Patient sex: F
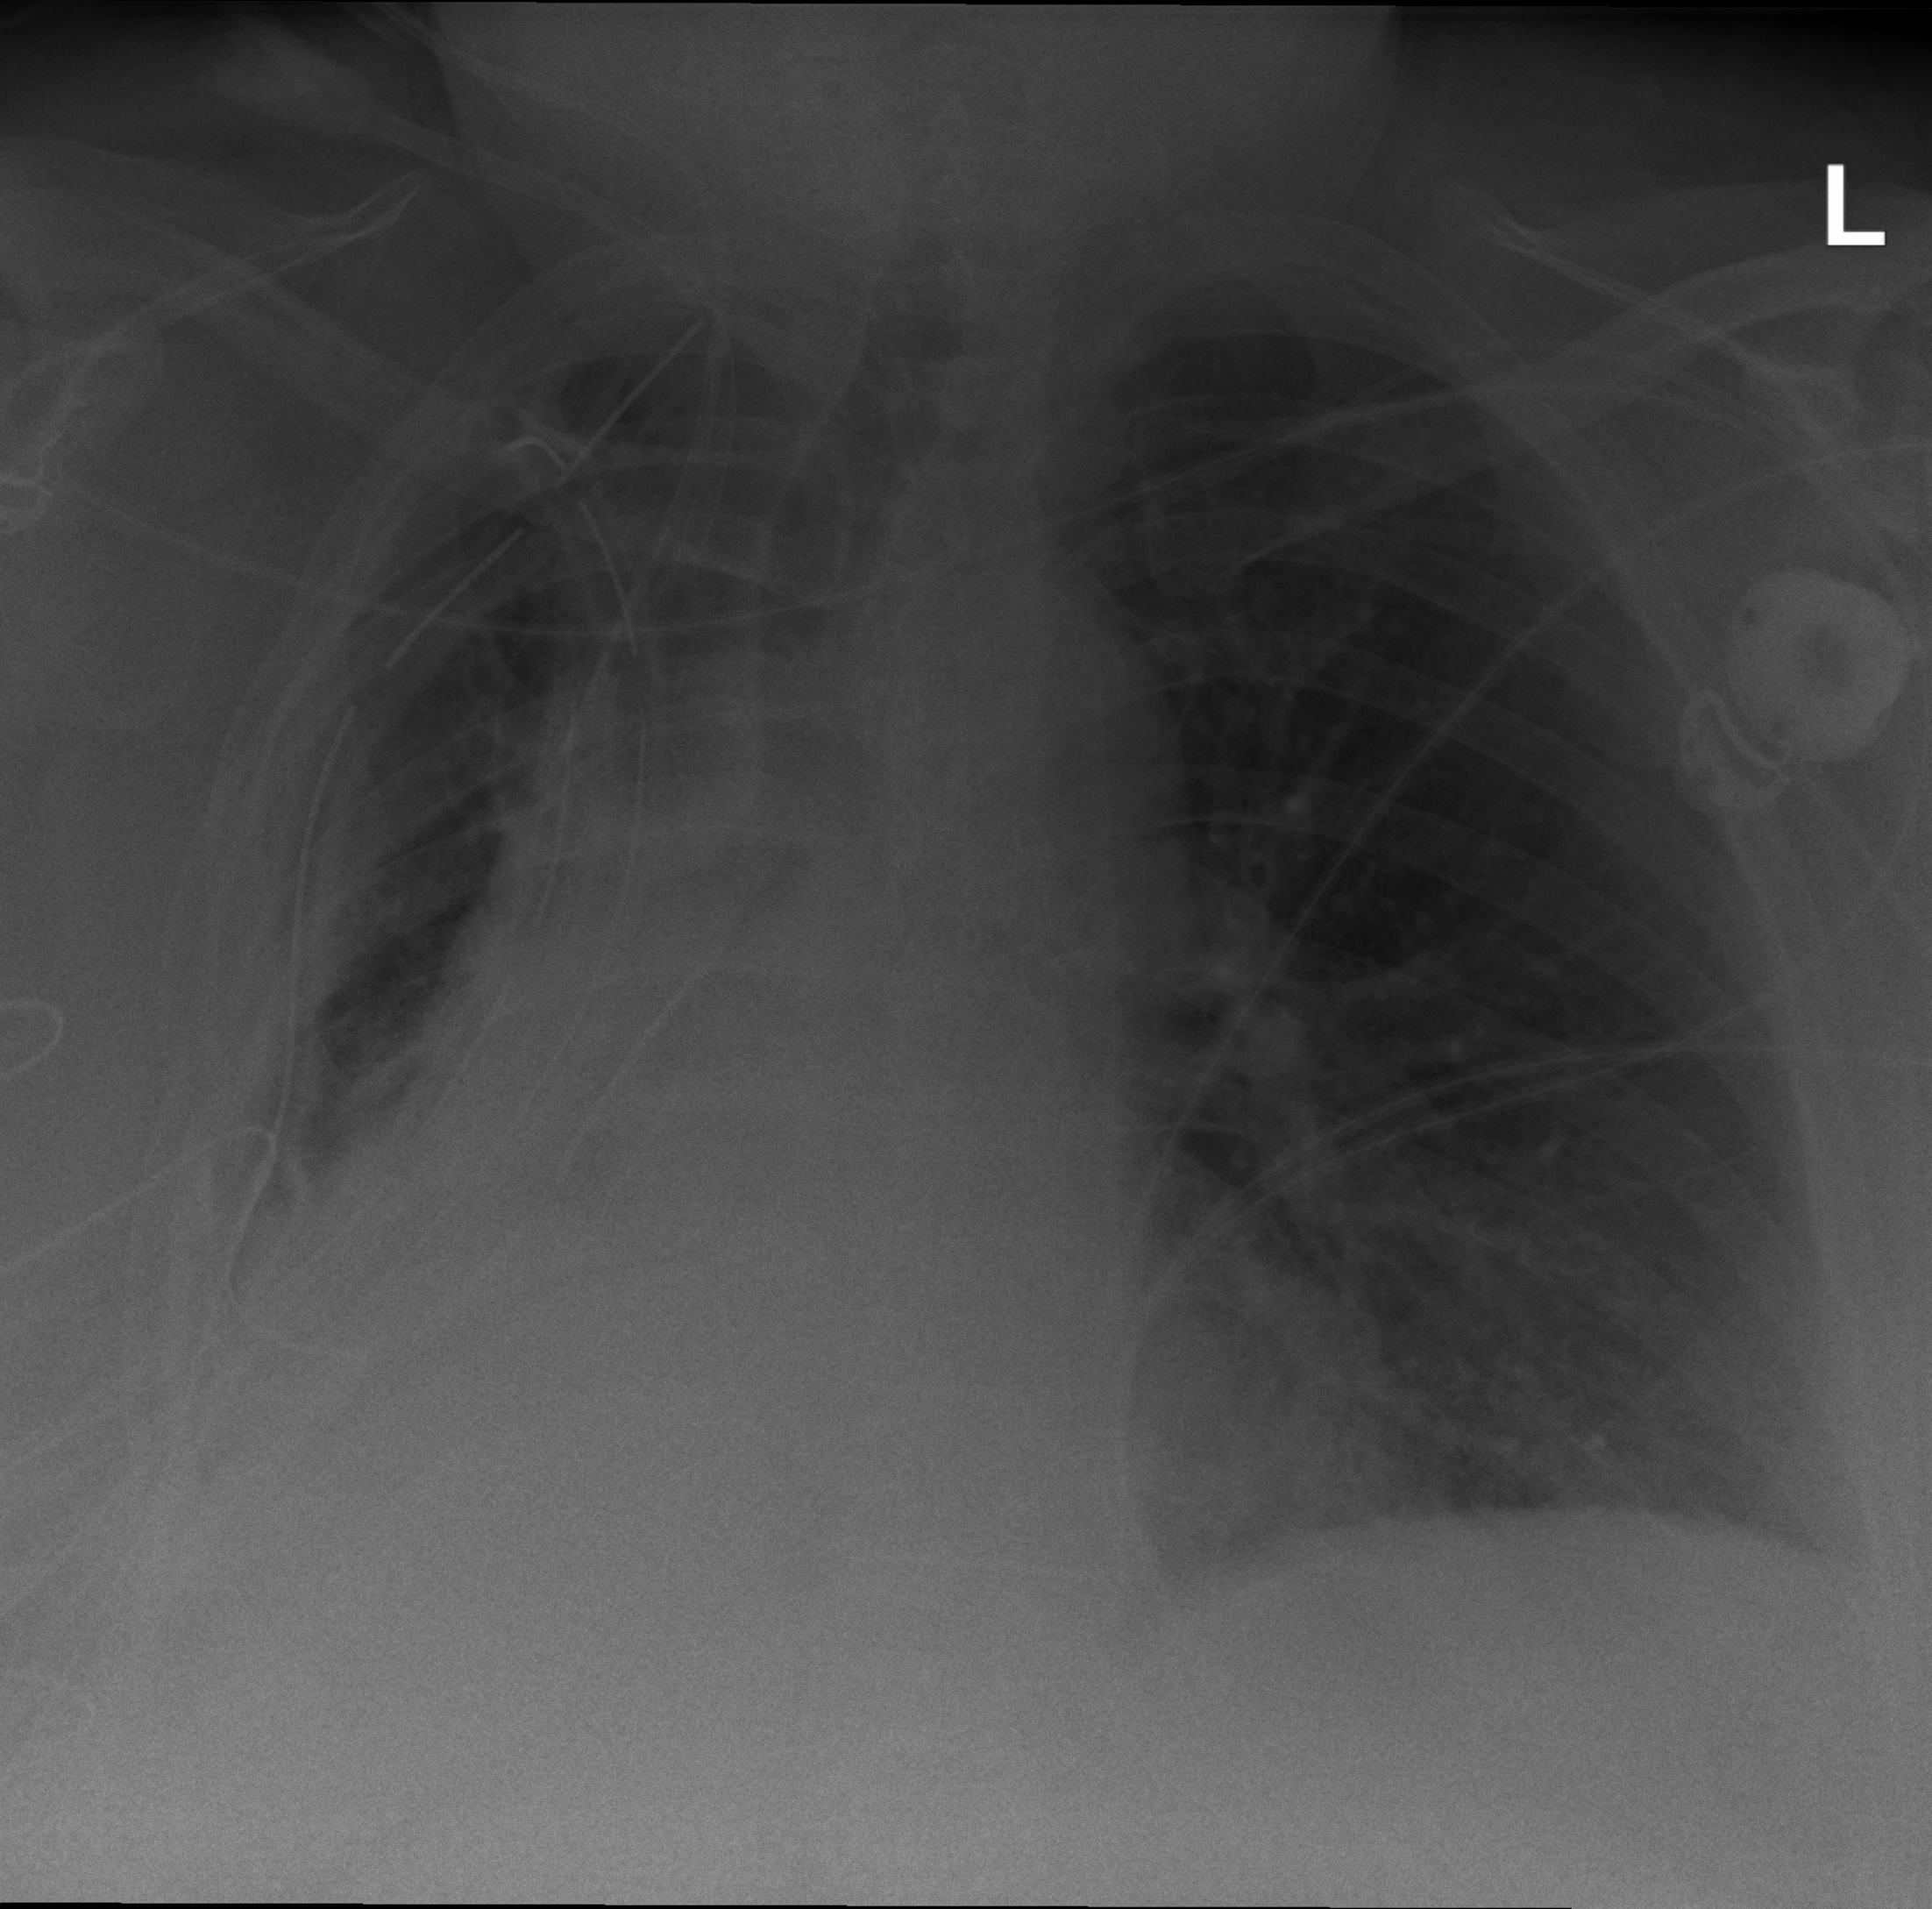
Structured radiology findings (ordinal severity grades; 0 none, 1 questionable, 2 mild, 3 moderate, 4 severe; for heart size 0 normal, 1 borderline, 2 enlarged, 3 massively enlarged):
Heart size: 0
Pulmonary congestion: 0
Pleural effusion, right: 3
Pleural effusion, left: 0
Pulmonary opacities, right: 0
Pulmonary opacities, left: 0
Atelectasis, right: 2
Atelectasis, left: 0